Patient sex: M
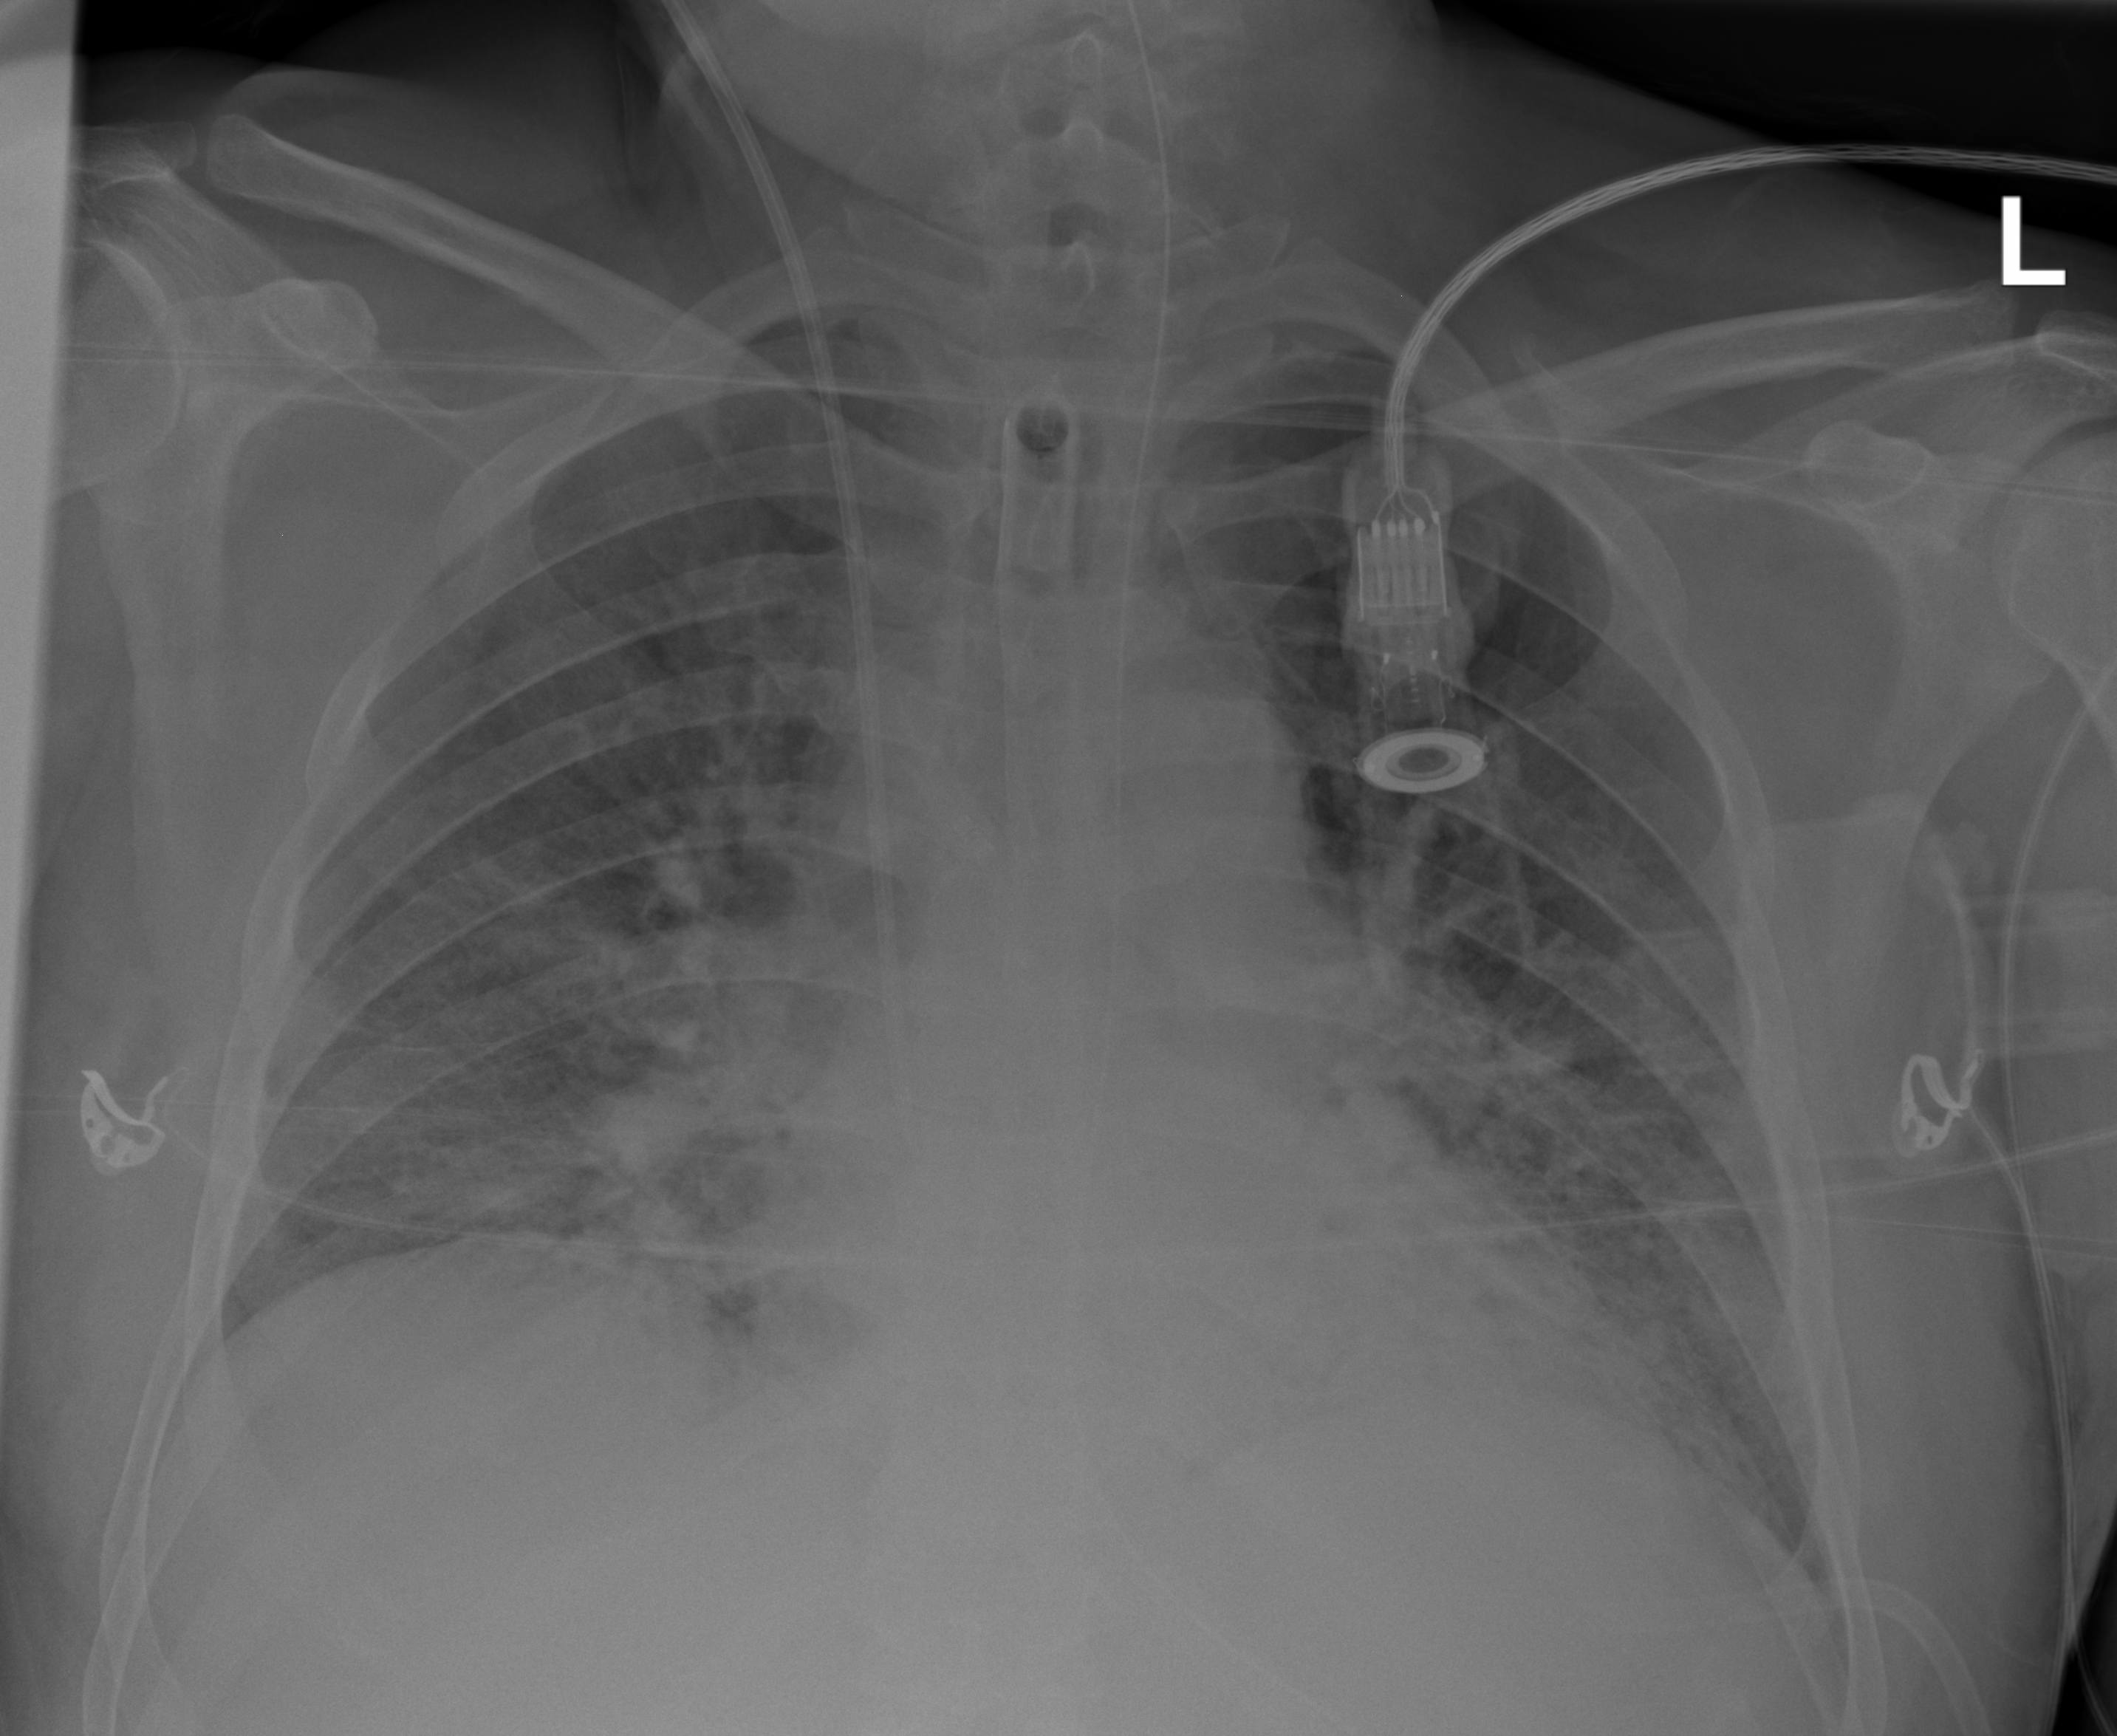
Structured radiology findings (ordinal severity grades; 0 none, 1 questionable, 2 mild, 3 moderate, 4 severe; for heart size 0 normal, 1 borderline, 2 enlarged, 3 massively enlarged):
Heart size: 2
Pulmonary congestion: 0
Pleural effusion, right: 0
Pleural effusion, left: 0
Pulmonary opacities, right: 3
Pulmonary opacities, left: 3
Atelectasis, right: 0
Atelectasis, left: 3